Interaction volume radius: 5 \u00c5
Interaction volume height: 15 \u00c5
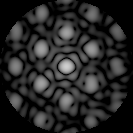
Disorder parameter: 0.2753